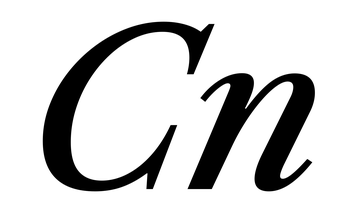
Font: LibreCaslonText-Italic_Medium_Italic